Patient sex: F
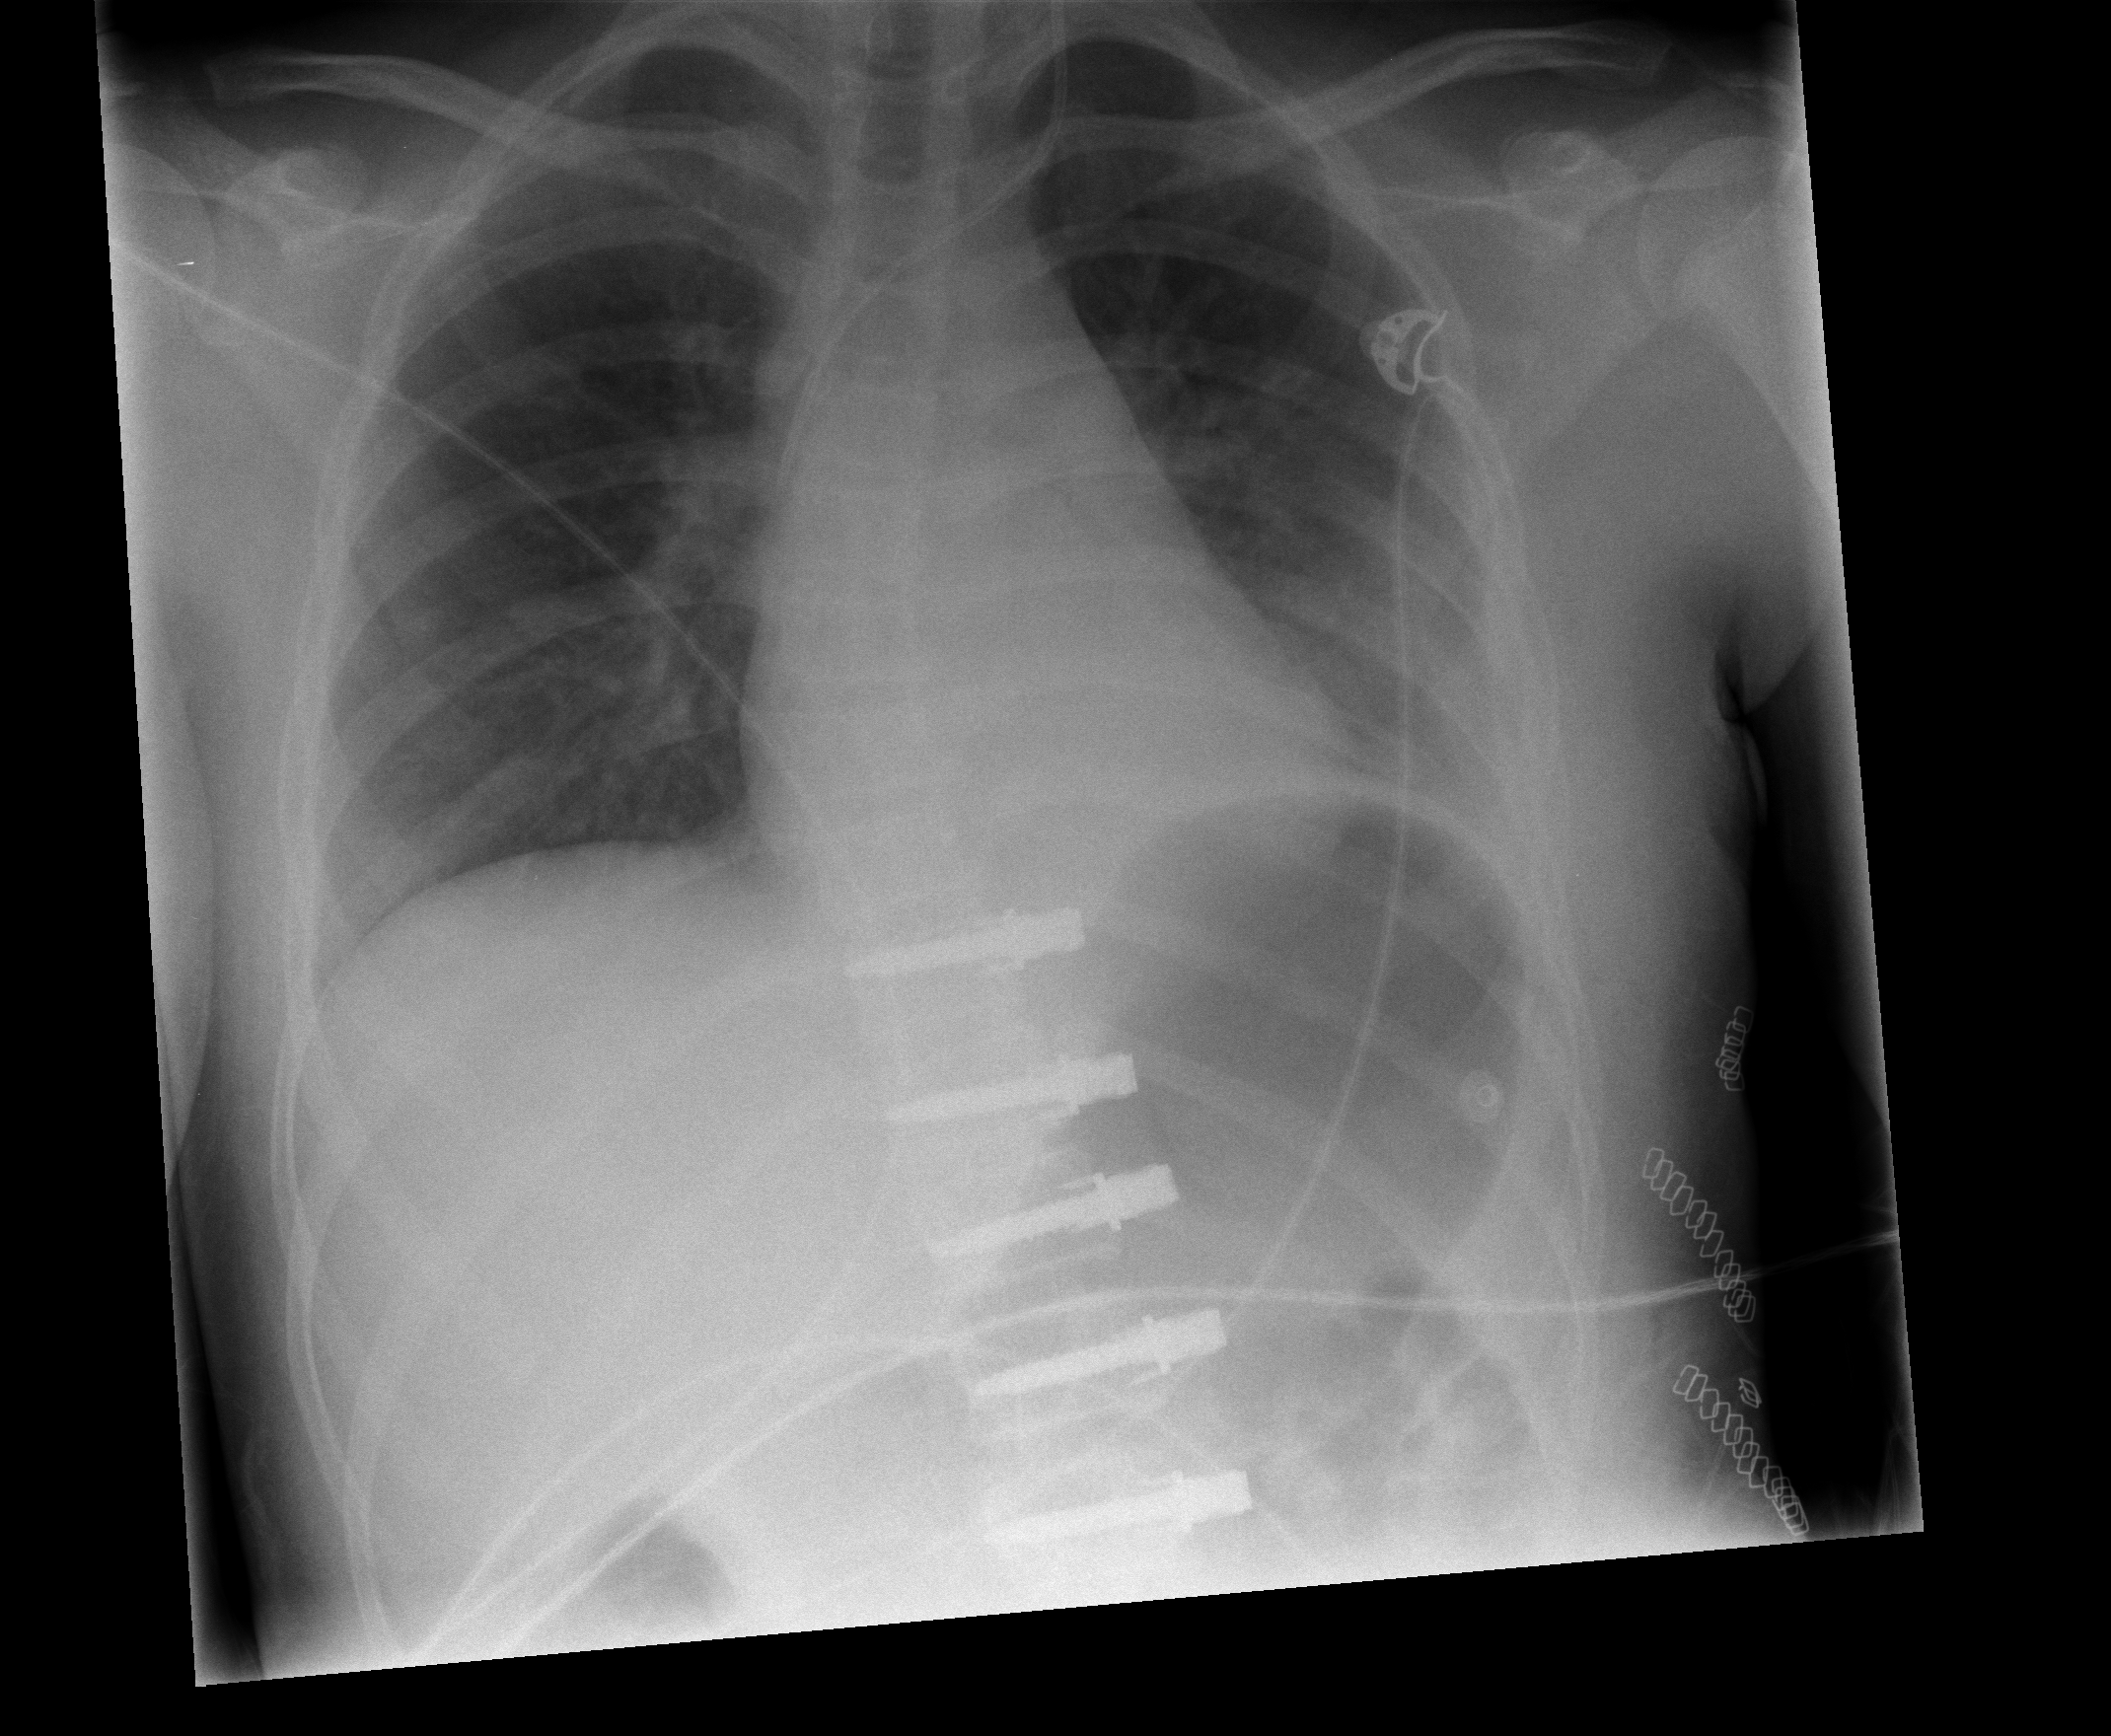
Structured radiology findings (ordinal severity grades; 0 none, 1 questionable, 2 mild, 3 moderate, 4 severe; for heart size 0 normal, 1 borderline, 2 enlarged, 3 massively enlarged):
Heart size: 0
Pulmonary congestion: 0
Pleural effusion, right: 0
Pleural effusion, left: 2
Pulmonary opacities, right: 0
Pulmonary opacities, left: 0
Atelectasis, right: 0
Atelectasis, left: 2